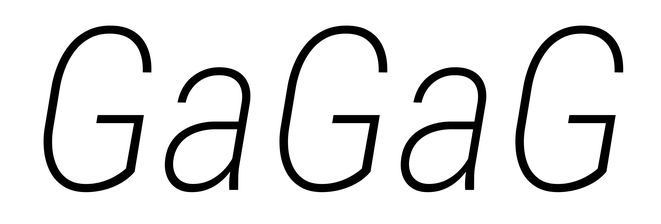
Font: Roboto-Italic_Condensed_ExtraLight_Italic